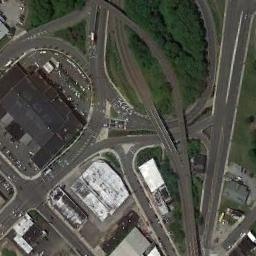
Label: overpass